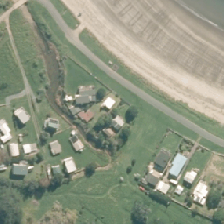
Land cover: urban_build_up